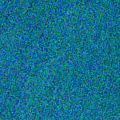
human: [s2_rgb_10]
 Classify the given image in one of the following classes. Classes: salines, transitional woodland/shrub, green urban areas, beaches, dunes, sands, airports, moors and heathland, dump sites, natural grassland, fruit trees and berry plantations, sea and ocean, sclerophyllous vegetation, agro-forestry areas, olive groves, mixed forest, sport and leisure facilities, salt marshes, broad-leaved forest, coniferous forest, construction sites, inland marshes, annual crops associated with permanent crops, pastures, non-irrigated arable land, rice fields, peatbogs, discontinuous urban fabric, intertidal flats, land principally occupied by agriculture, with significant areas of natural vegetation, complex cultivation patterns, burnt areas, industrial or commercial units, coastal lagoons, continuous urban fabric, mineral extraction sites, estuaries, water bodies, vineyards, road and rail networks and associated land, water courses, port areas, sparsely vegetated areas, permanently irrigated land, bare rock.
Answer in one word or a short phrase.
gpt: sea and ocean